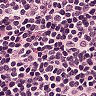
Metastatic tissue present: no